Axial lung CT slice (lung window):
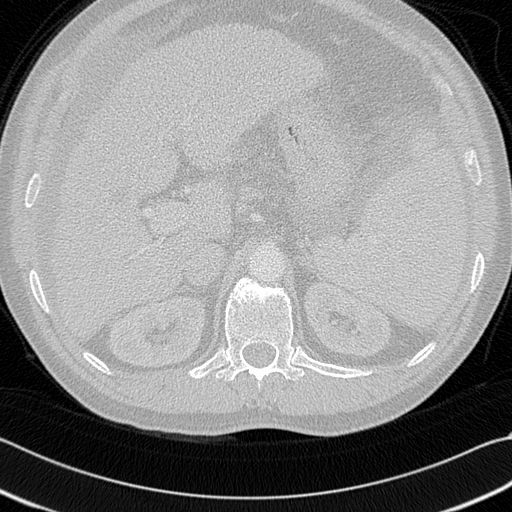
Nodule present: no